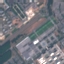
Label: Industrial